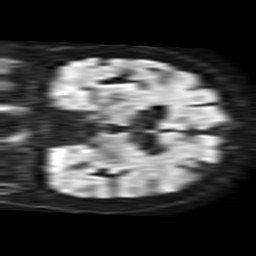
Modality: TRACE
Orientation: coronal
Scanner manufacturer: philips
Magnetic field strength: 1.5 T
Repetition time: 3.4 s
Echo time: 0.06922 s